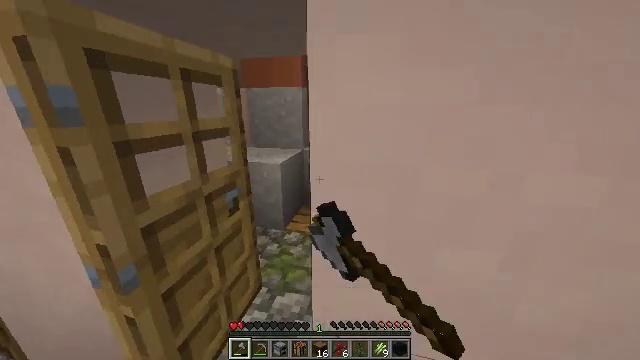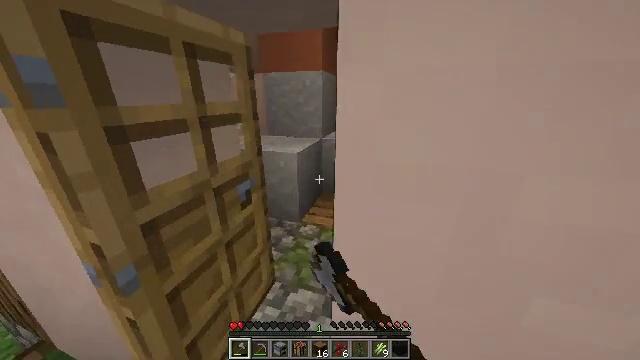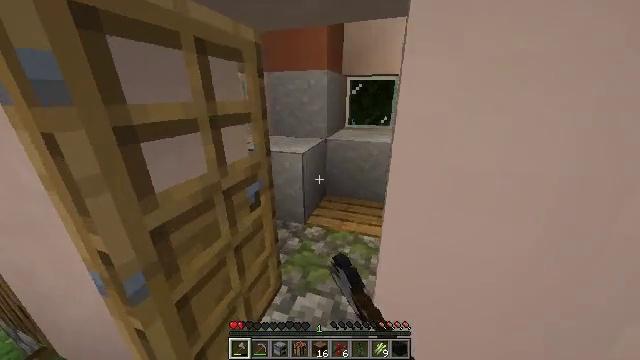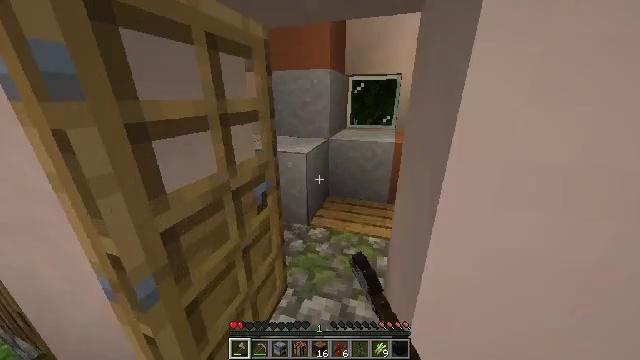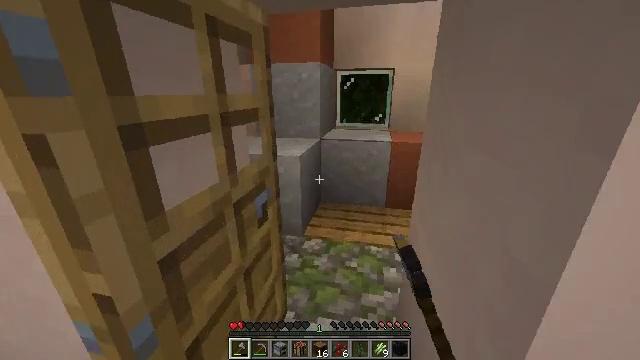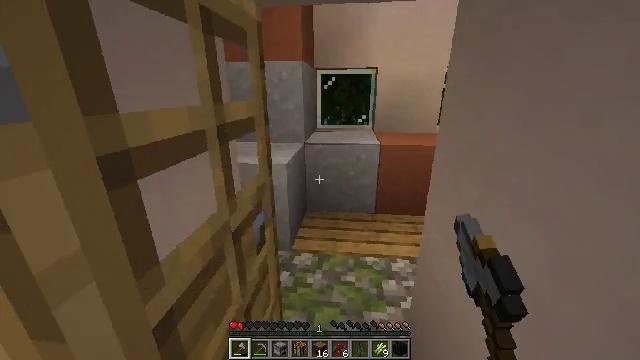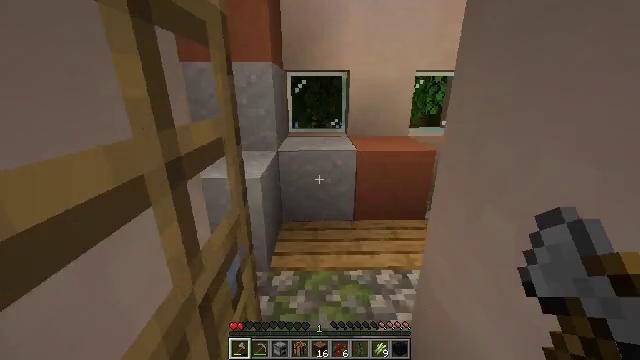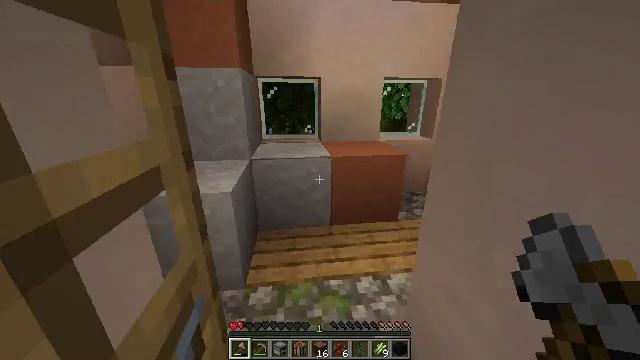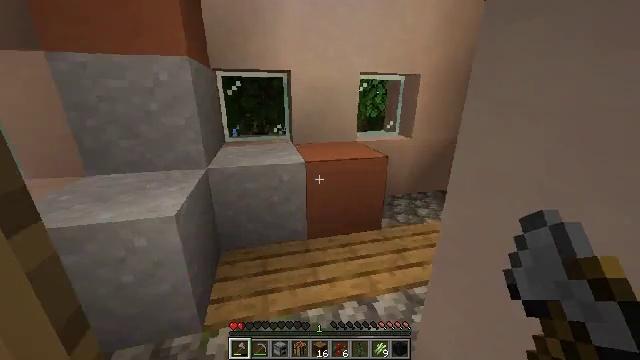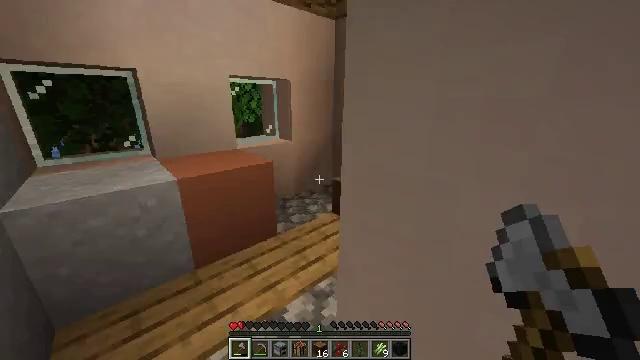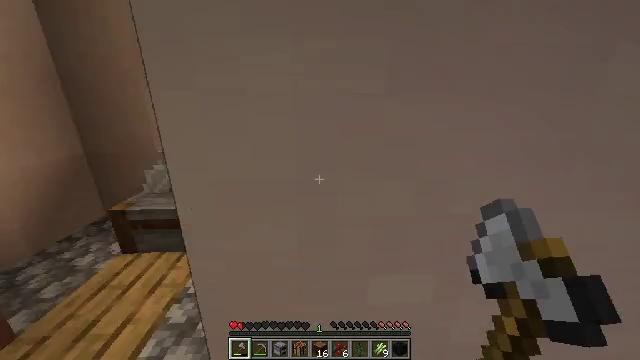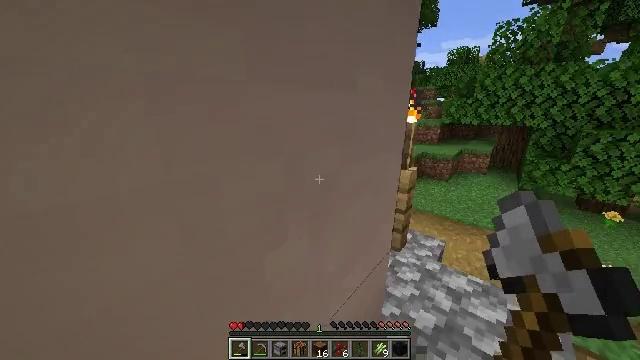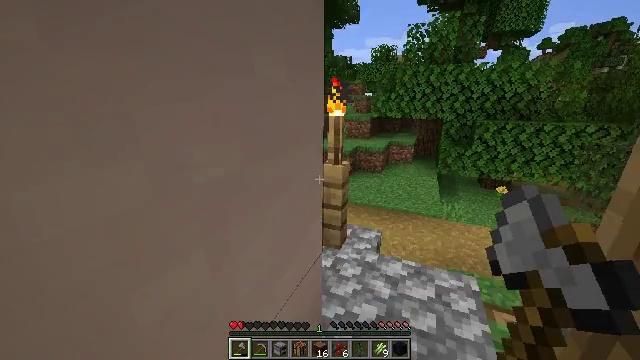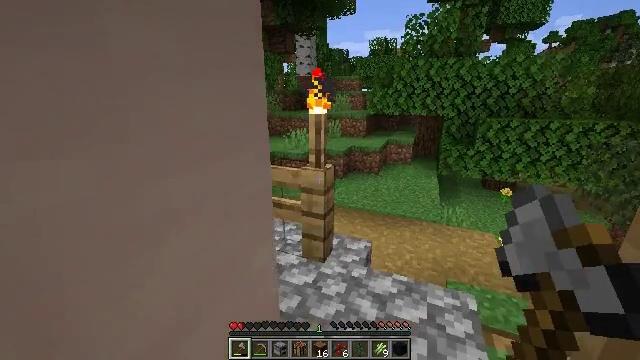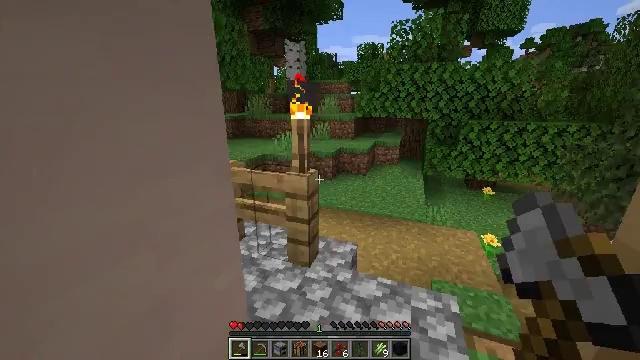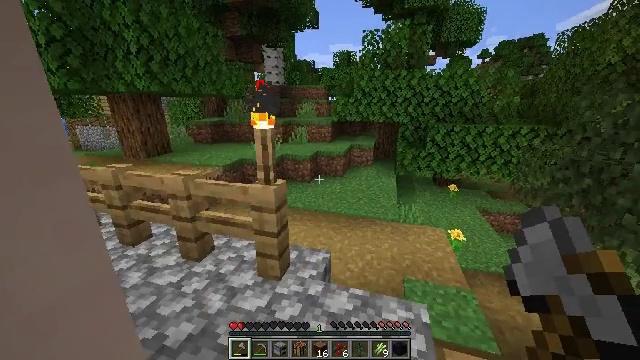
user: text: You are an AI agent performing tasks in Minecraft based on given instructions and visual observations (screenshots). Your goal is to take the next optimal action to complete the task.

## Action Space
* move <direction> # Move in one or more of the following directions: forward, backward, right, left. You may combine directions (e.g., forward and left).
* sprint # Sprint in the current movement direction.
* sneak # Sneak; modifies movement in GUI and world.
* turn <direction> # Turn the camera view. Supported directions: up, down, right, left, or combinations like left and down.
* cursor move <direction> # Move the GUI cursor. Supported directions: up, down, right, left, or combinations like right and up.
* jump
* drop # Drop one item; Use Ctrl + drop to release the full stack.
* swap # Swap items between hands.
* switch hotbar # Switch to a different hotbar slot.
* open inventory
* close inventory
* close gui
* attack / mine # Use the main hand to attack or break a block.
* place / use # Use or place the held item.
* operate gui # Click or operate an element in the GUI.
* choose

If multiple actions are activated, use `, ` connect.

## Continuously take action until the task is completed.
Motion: motion action
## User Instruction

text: Collect books by breaking the bookshelf.
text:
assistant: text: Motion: move forward and move left, sprint, turn left and down, use / place
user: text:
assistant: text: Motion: move forward and move left, sprint
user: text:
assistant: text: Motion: move forward and move left, sprint
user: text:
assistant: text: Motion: move forward and move left, sprint, turn right and up
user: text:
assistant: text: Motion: move forward, sprint, turn right
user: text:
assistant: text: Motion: move forward, sprint, turn right
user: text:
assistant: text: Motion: move forward, sprint, turn right
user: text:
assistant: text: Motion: move forward, sprint, turn right
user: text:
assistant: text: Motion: move forward, sprint, turn right and up
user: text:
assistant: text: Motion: move forward, sprint, turn right
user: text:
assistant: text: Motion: move forward, sprint, turn right
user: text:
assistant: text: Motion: move forward and move right, sprint, turn right
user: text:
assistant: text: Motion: move forward and move right, sprint
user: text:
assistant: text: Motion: move forward and move right, sprint, turn right
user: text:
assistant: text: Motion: move forward and move right, sprint, turn right
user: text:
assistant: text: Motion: move forward and move right, sprint
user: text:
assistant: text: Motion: move forward and move right, sprint, turn left and up
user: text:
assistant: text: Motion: move forward, sprint
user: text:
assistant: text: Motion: move forward, sprint
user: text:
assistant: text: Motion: move forward, sprint
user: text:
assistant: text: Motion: move forward, sprint
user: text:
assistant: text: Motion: move forward, sprint, turn right
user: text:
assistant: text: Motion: move forward, sprint
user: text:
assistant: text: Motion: move forward, sprint, turn left and up
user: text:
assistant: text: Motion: move forward, sprint, turn left and up
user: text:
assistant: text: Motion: move forward, sprint, turn left
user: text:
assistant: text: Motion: move forward, sprint, turn left
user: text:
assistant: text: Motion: move forward, sprint, turn left
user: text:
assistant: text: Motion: move forward, sprint, turn left and up
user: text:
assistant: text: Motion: move forward, sprint, turn left